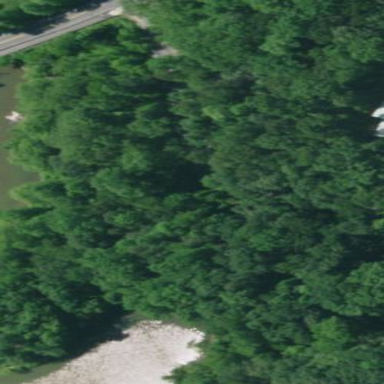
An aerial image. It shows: Mixed woodland with various types of leaves.